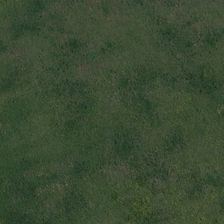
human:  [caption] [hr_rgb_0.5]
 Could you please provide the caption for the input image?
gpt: it is a meadow not mowed where grass grows pretty long .

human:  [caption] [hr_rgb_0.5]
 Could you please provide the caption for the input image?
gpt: the meadow has different color shades in different zones .

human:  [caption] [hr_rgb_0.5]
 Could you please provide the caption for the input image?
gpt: the meadow has different shades of green grass .

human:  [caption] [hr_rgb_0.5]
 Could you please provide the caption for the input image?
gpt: the meadow has different color shades in different zones .

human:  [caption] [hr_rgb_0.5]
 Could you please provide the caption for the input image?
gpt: it is a piece of green meadow .